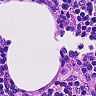
Metastatic tissue present: no